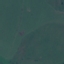
Land use / land cover: Pasture